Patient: sex F, age 35
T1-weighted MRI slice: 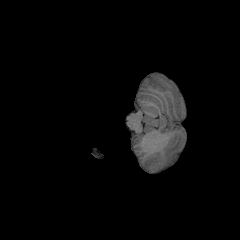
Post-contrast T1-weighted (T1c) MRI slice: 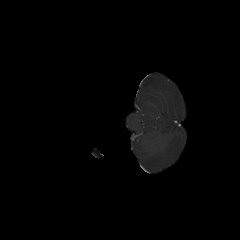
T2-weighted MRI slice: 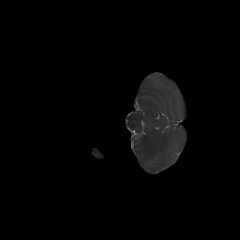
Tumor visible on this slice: no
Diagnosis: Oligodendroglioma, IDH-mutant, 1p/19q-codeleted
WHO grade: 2